RGB frame:
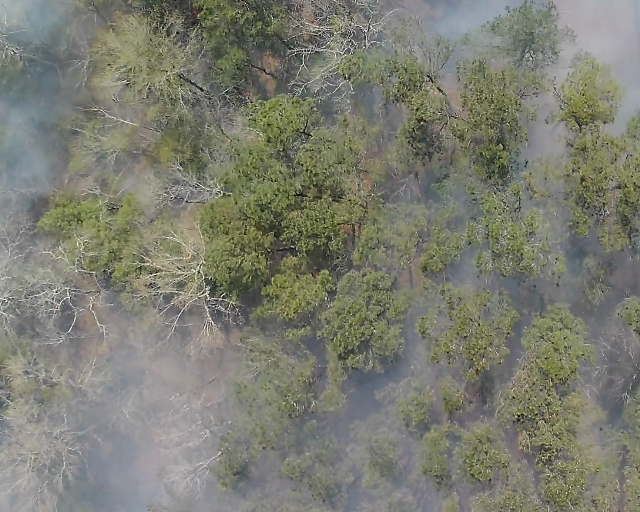
Thermal frame:
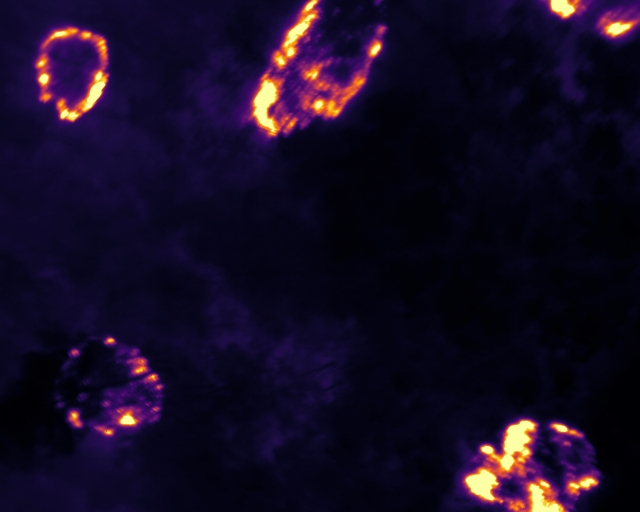
Captured: 2026-02-26 02:30:25
Pixels at or above 80 °C: 9147 (fraction of frame: 0.02791)